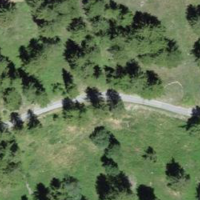
EUNIS habitat code: 45
Species observed at this site:
Papilio machaon
Convolvulus arvensis
Erebia aethiops
Erebia ligea
Melanargia galathea